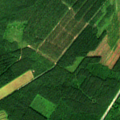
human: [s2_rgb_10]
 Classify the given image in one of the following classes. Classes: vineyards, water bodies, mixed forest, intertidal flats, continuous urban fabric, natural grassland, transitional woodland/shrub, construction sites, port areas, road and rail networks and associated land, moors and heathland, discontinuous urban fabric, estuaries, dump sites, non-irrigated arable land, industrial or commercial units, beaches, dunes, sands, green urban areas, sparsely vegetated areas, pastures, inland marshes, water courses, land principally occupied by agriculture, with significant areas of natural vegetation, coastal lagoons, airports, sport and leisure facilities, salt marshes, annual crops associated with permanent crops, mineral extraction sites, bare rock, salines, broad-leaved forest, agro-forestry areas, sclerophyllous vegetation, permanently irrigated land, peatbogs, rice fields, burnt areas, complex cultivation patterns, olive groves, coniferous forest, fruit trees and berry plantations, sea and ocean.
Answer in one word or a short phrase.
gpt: non-irrigated arable land, coniferous forest, mixed forest, transitional woodland/shrub